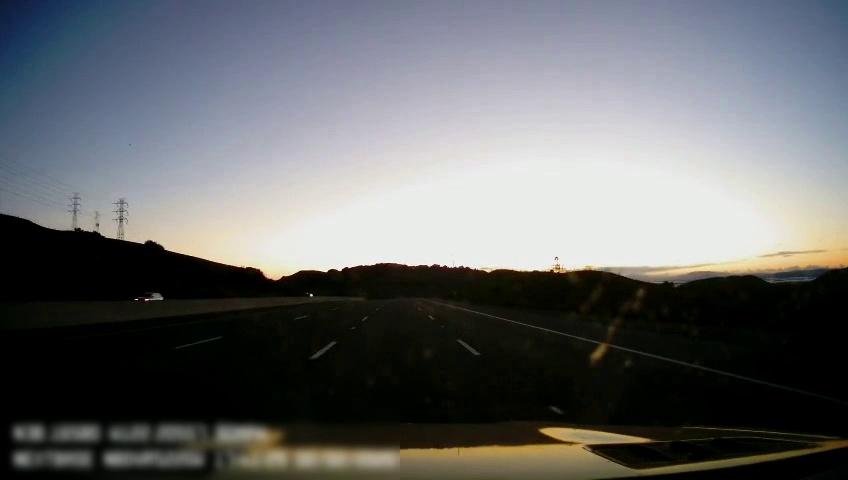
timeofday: Dusk/Dawn/Twilight
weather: Sunny
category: Drivable Space
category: Vehicles | SUV
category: Lanes | Alternate Lane
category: Lanes | Current Lane
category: Lanes | Current Lane
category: Lanes | Alternate Lane
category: Lanes | Alternate Lane